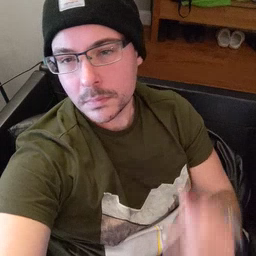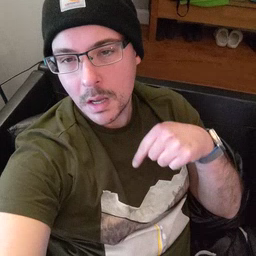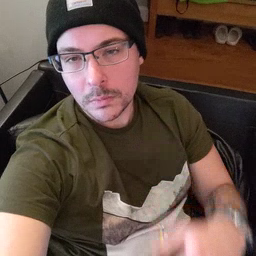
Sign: down